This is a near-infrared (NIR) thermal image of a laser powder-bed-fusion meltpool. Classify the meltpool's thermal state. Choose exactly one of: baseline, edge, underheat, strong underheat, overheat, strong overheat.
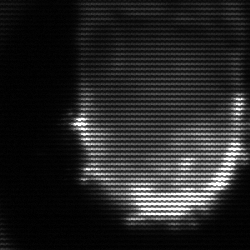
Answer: baseline